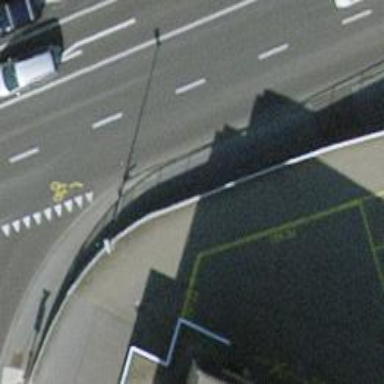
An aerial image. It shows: Sidewalk along the footway.